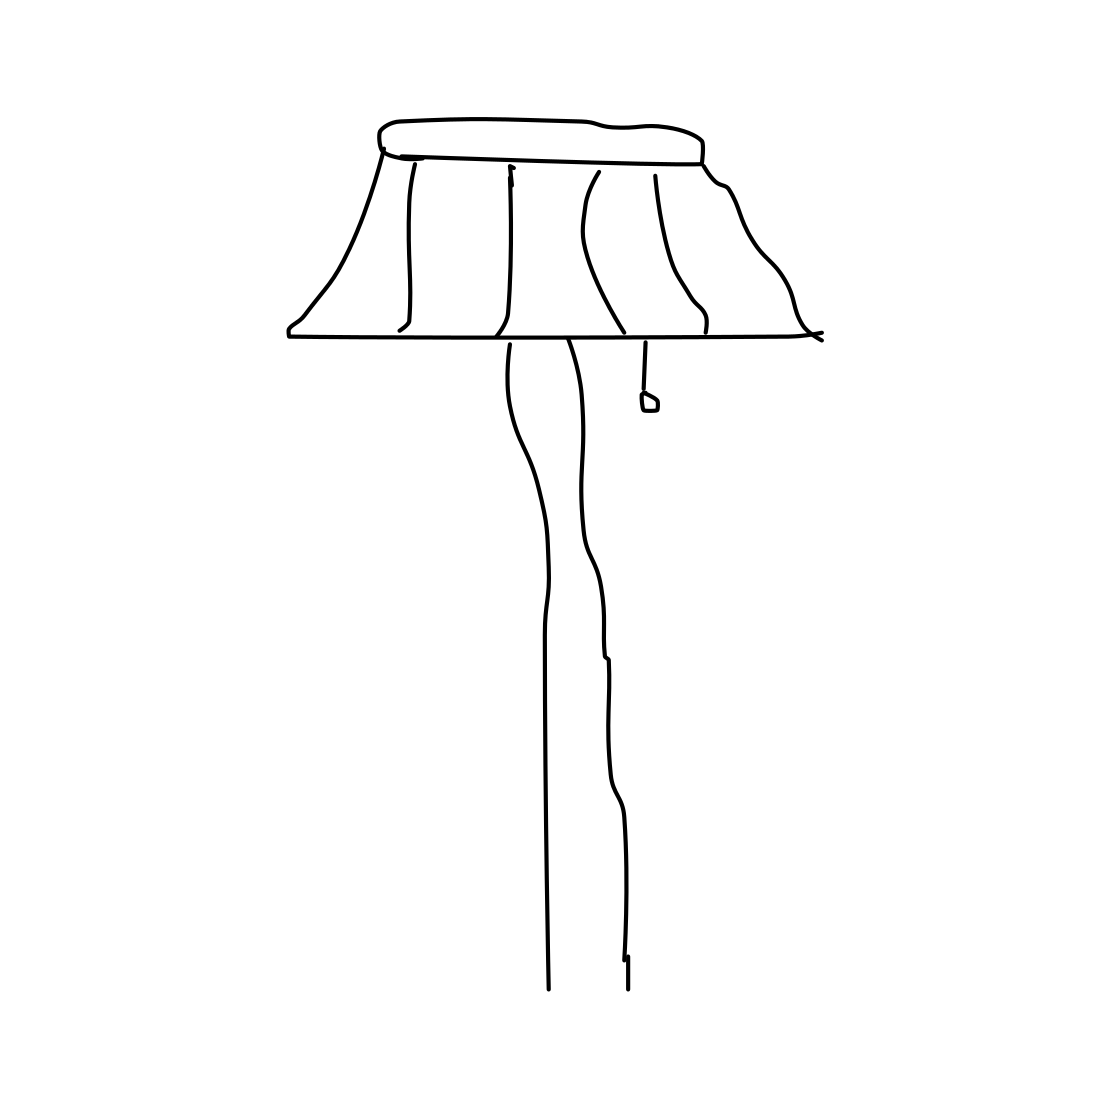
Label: floor lamp